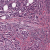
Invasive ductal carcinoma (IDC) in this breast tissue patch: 1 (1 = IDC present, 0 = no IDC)